I will show an image sequence of human cooking. I have annotated the images with numbered circles. Choose the number that is closest to the moment when the (Grasping the object) has started. You are a five-time world champion in this game. Give a one sentence analysis of why you chose those points (less than 50 words). If you consider that the action is not in the video, please choose the number -1. Provide your answer at the end in a json file of this format: {"points": []}
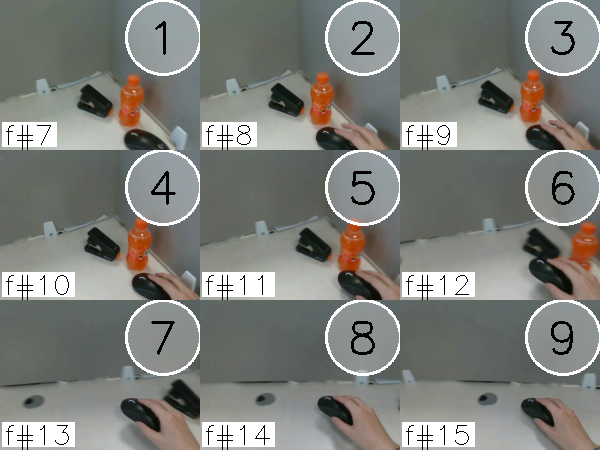
Frame 4 shows the clearest moment of hand-object contact.
{"points": [4]}